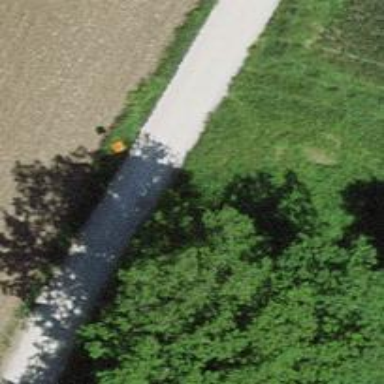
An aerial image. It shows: Track with fine gravel surface of grade2 quality.